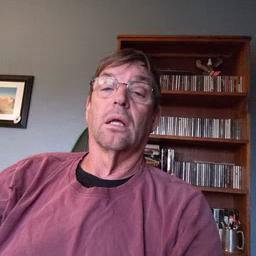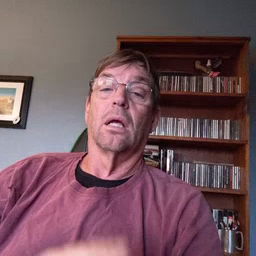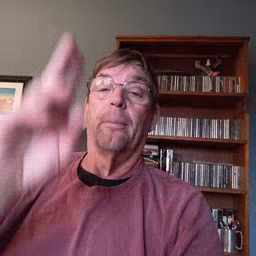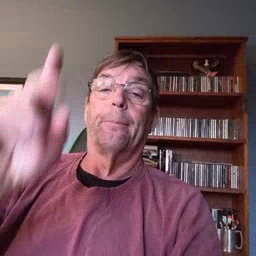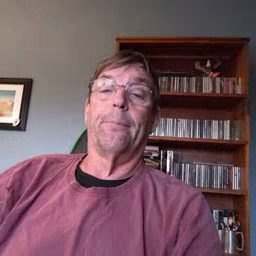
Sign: up